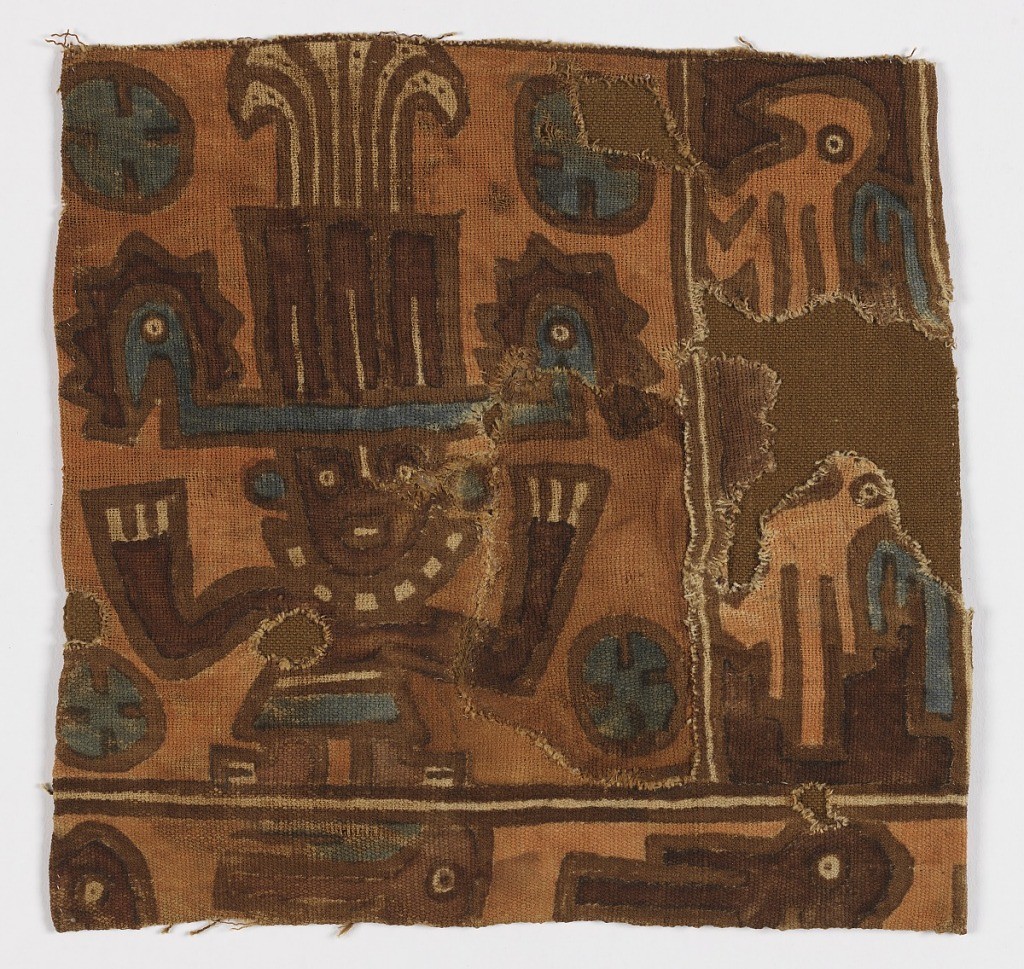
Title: Fragment
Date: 1100–1400
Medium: cotton Technique: dyed and painted
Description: Painted fragment in two shades of brown, black, blue, and orange. Selvage at one side.